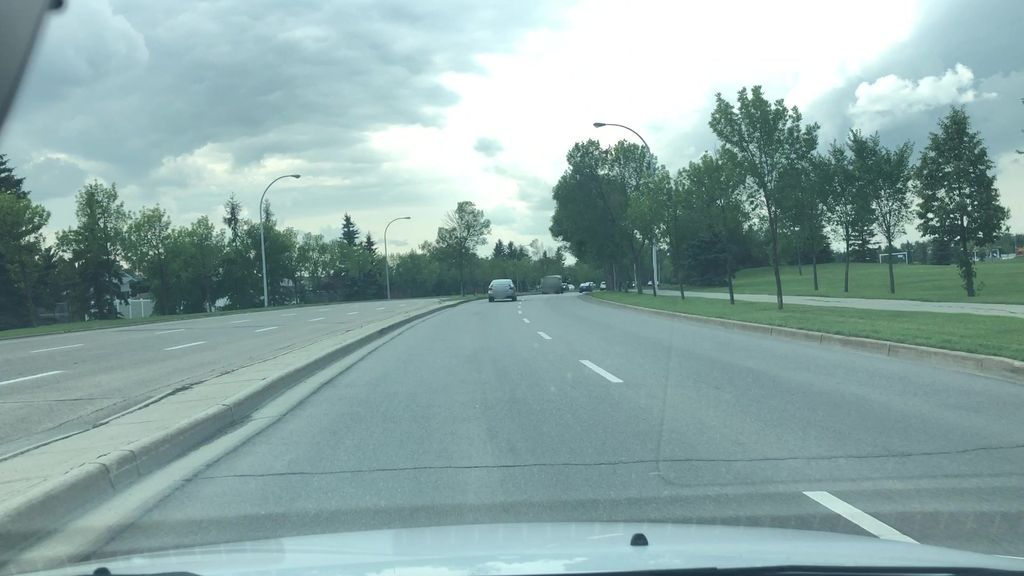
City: edmonton